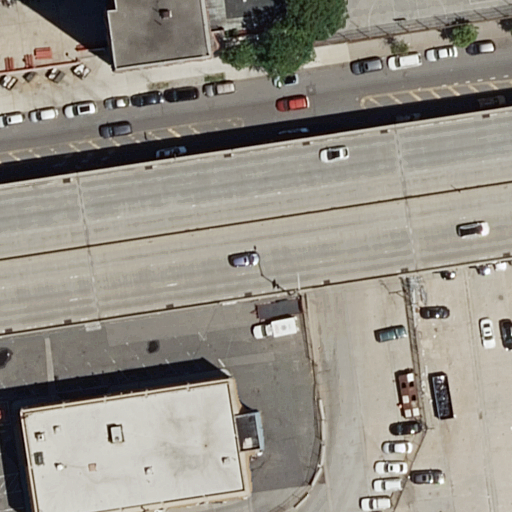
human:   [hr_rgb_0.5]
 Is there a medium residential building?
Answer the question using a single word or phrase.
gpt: no

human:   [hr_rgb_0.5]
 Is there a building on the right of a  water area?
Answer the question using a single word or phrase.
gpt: no

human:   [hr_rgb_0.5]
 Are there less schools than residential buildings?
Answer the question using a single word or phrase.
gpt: yes

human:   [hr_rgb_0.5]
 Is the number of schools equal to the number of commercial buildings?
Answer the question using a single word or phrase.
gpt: no

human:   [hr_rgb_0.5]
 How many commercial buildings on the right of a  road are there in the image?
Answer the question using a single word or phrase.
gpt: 0

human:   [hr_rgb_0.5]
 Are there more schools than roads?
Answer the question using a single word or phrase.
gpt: no

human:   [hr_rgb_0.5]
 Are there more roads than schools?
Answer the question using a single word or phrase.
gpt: yes

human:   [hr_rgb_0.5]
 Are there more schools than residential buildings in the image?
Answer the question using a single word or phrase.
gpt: no

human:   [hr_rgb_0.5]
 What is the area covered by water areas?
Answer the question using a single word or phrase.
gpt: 0m2

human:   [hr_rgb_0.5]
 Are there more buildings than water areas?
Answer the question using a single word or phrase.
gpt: yes

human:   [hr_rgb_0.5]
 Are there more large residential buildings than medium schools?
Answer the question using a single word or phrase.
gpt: yes

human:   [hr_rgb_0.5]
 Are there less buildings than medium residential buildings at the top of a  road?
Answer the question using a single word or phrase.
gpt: no

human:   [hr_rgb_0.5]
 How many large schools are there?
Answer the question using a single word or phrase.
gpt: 0

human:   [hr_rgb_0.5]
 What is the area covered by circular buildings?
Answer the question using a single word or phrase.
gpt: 0m2

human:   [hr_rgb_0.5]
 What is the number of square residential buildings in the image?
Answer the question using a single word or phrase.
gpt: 0

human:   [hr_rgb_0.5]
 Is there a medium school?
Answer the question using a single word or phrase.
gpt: no

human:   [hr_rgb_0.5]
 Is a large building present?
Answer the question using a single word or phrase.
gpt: yes

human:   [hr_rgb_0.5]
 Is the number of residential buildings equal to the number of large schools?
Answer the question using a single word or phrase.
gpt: no

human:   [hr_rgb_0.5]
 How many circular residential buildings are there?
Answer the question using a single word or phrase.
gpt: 0

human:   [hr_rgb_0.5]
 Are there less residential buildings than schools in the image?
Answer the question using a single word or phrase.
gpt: no

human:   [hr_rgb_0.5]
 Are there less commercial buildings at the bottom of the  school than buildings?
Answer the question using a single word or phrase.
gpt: yes

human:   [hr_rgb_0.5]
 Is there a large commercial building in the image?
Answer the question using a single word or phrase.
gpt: no

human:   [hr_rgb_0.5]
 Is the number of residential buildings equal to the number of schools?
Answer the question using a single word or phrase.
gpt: no

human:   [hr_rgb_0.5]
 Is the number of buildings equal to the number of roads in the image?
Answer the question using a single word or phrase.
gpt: no

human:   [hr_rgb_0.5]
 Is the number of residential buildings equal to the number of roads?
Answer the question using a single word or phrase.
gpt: no

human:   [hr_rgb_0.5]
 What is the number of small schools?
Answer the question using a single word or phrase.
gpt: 1

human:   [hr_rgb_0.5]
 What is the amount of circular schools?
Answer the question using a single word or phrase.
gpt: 0

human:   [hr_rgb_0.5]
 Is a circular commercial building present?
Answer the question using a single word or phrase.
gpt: no

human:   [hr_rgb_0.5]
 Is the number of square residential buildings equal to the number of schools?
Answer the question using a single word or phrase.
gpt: no

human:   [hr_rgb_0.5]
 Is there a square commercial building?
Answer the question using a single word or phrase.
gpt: no

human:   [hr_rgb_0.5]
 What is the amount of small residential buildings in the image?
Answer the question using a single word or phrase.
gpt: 0

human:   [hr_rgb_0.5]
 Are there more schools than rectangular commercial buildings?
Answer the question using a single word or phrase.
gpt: yes

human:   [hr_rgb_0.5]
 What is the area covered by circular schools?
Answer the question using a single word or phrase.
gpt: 0m2

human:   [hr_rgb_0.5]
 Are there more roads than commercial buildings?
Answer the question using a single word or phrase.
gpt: yes

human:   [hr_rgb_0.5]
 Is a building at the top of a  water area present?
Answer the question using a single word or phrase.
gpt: no

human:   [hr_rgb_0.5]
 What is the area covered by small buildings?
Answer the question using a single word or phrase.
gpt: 0m2